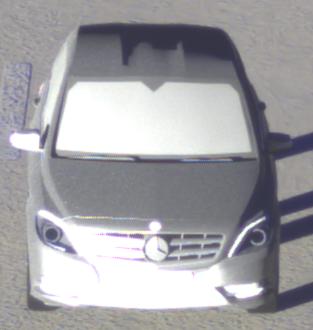
Make: Mercedes-Benz
Model: B 180 BlueEFFICIENCY
Detailed model: B-Class (246)
Model produced from: 2011/11
Model produced until: 2012/10
Doors: 5
Color: gray
Road condition: dry road
Daytime: sunrise or sunset
Contrast: high contrast